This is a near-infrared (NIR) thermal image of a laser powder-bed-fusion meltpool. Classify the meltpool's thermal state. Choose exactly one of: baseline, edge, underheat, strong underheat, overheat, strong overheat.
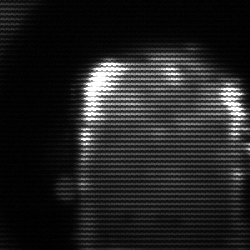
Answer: baseline